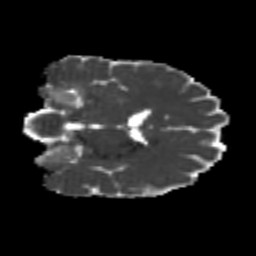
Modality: MD
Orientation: coronal
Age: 24
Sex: female
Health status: healthy
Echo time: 0.074 s